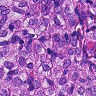
Metastatic tissue present: yes